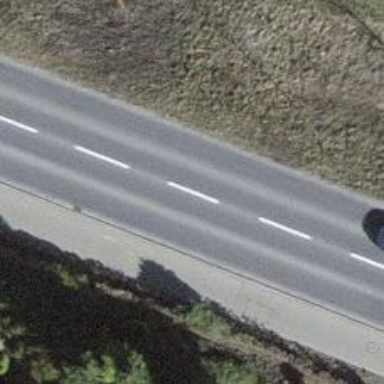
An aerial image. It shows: Primary highway with cycle track on the left side.